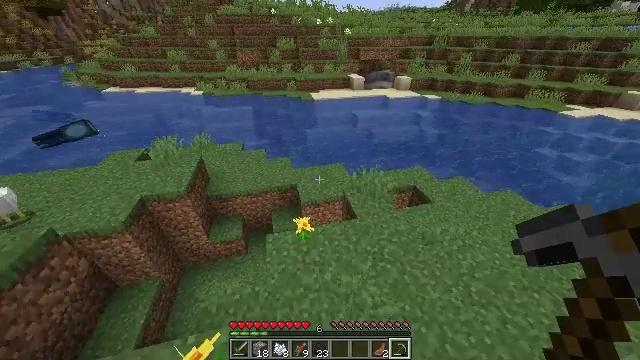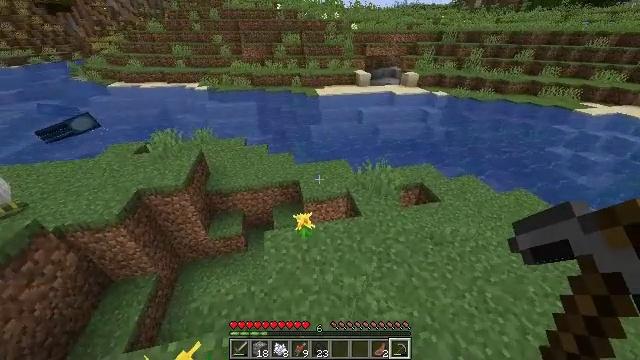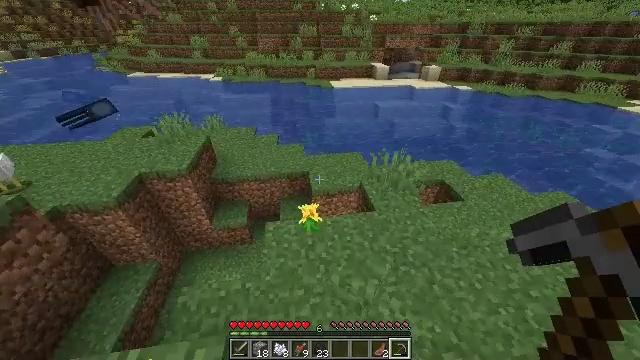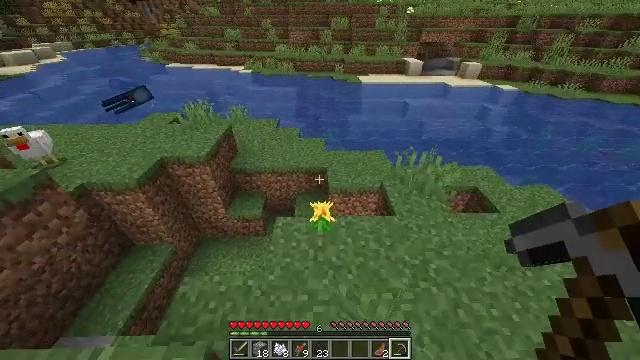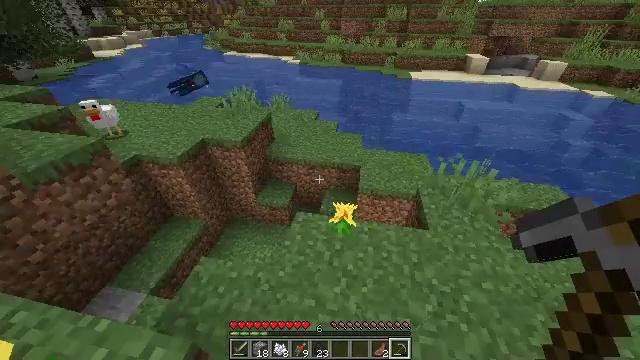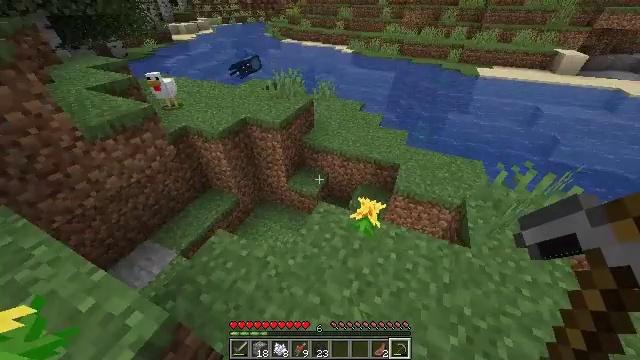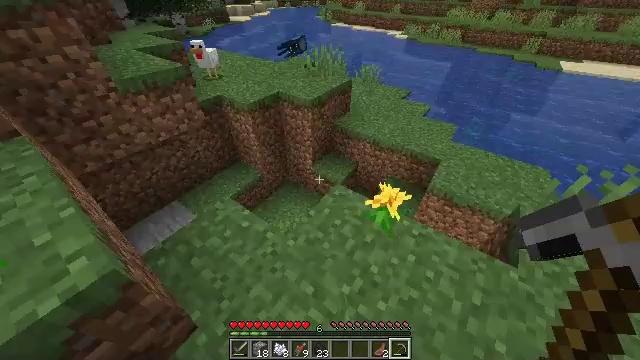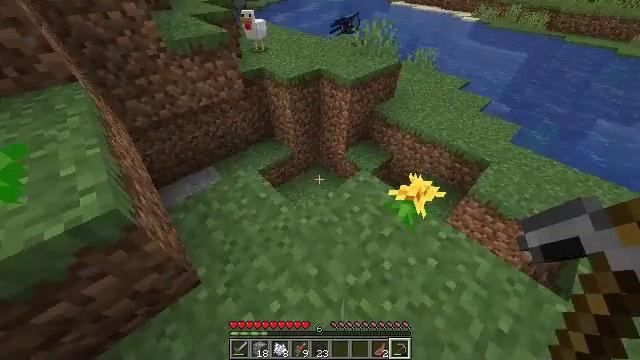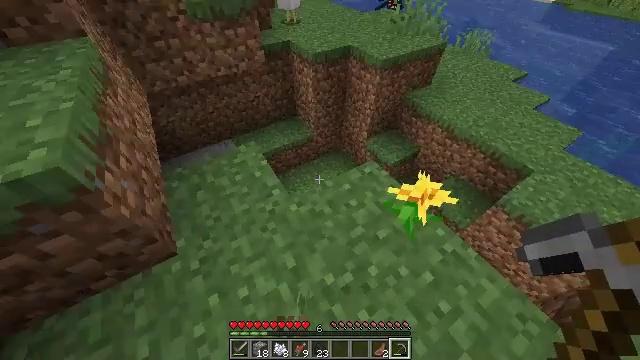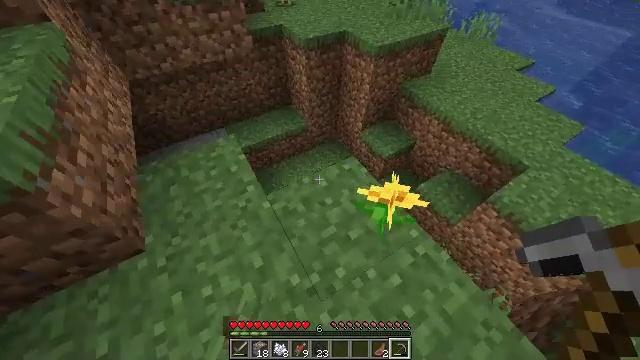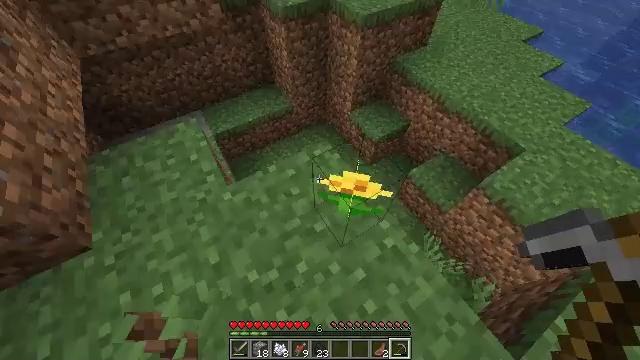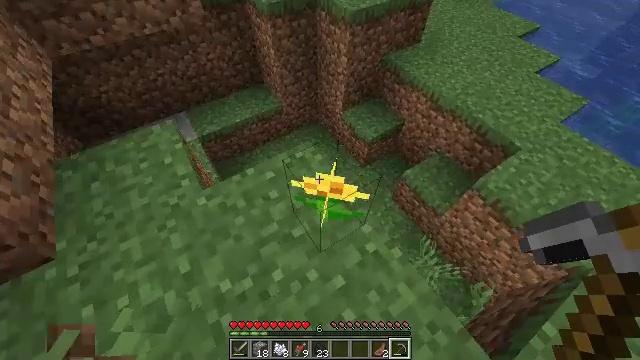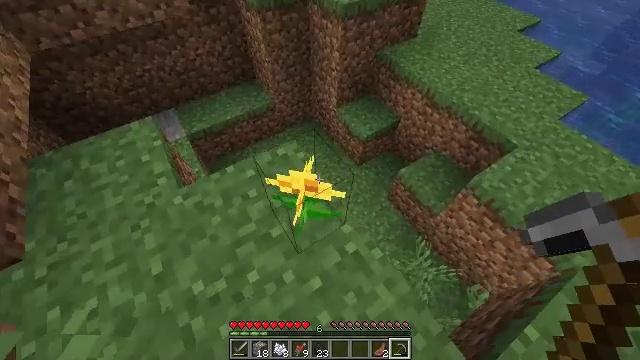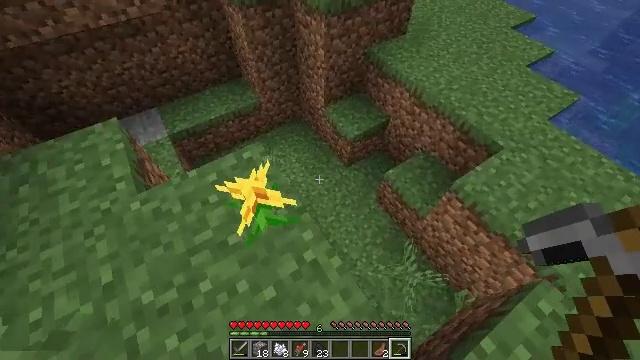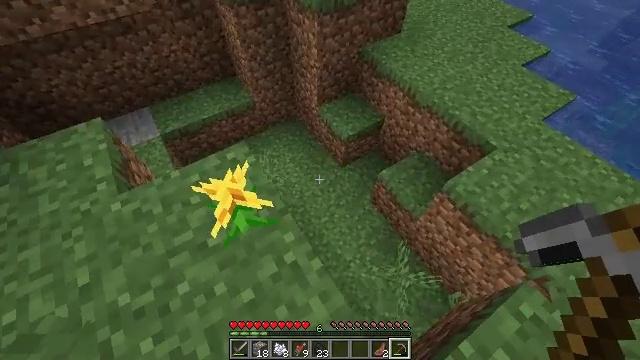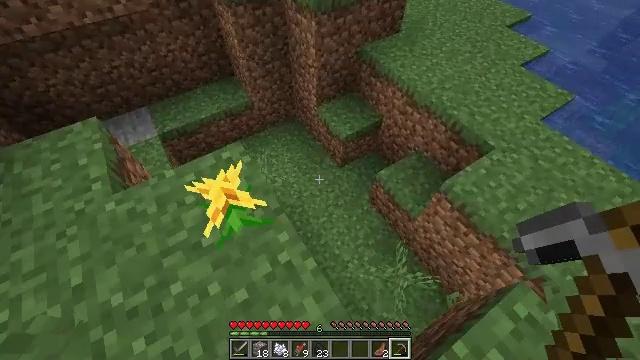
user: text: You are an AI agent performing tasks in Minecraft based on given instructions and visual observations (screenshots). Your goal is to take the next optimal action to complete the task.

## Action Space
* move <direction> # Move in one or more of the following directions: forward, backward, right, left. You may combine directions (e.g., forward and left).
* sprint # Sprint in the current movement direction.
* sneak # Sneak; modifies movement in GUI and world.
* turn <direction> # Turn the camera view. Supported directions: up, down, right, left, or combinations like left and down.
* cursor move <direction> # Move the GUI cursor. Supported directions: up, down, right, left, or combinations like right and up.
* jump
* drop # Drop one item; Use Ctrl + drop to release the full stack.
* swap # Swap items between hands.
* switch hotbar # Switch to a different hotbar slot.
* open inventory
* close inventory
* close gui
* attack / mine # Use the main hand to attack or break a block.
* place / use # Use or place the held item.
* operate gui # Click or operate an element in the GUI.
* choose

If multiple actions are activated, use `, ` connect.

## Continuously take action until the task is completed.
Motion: motion action
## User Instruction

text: Hunt a salmon.
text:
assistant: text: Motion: move forward, turn left
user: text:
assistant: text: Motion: move forward, turn left
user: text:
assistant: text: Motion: move forward and move right, turn left
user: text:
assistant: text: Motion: move forward and move right, turn left and down
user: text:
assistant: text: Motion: move forward and move right, turn left and down
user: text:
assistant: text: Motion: move forward and move right, turn left and down
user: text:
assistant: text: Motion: move forward and move right, turn left and down
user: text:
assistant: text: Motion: move forward and move right, turn left and down
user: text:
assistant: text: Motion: move right, turn left and down
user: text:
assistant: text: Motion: move right, turn down
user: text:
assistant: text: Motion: move right
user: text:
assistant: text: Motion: move right
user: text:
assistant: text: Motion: no_op
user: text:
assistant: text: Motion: no_op
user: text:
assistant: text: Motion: no_op
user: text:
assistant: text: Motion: no_op
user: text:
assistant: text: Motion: turn left and up
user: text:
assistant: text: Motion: turn left and up
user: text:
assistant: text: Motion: turn left and up
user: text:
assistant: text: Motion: turn left and up
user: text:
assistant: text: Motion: move forward, turn left
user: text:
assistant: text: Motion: move forward
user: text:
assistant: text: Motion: move forward
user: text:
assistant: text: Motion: move forward
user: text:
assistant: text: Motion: move forward, turn left
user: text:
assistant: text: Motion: move forward, turn left
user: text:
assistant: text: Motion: turn left
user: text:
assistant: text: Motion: turn left
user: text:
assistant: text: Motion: turn left
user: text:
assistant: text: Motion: turn left